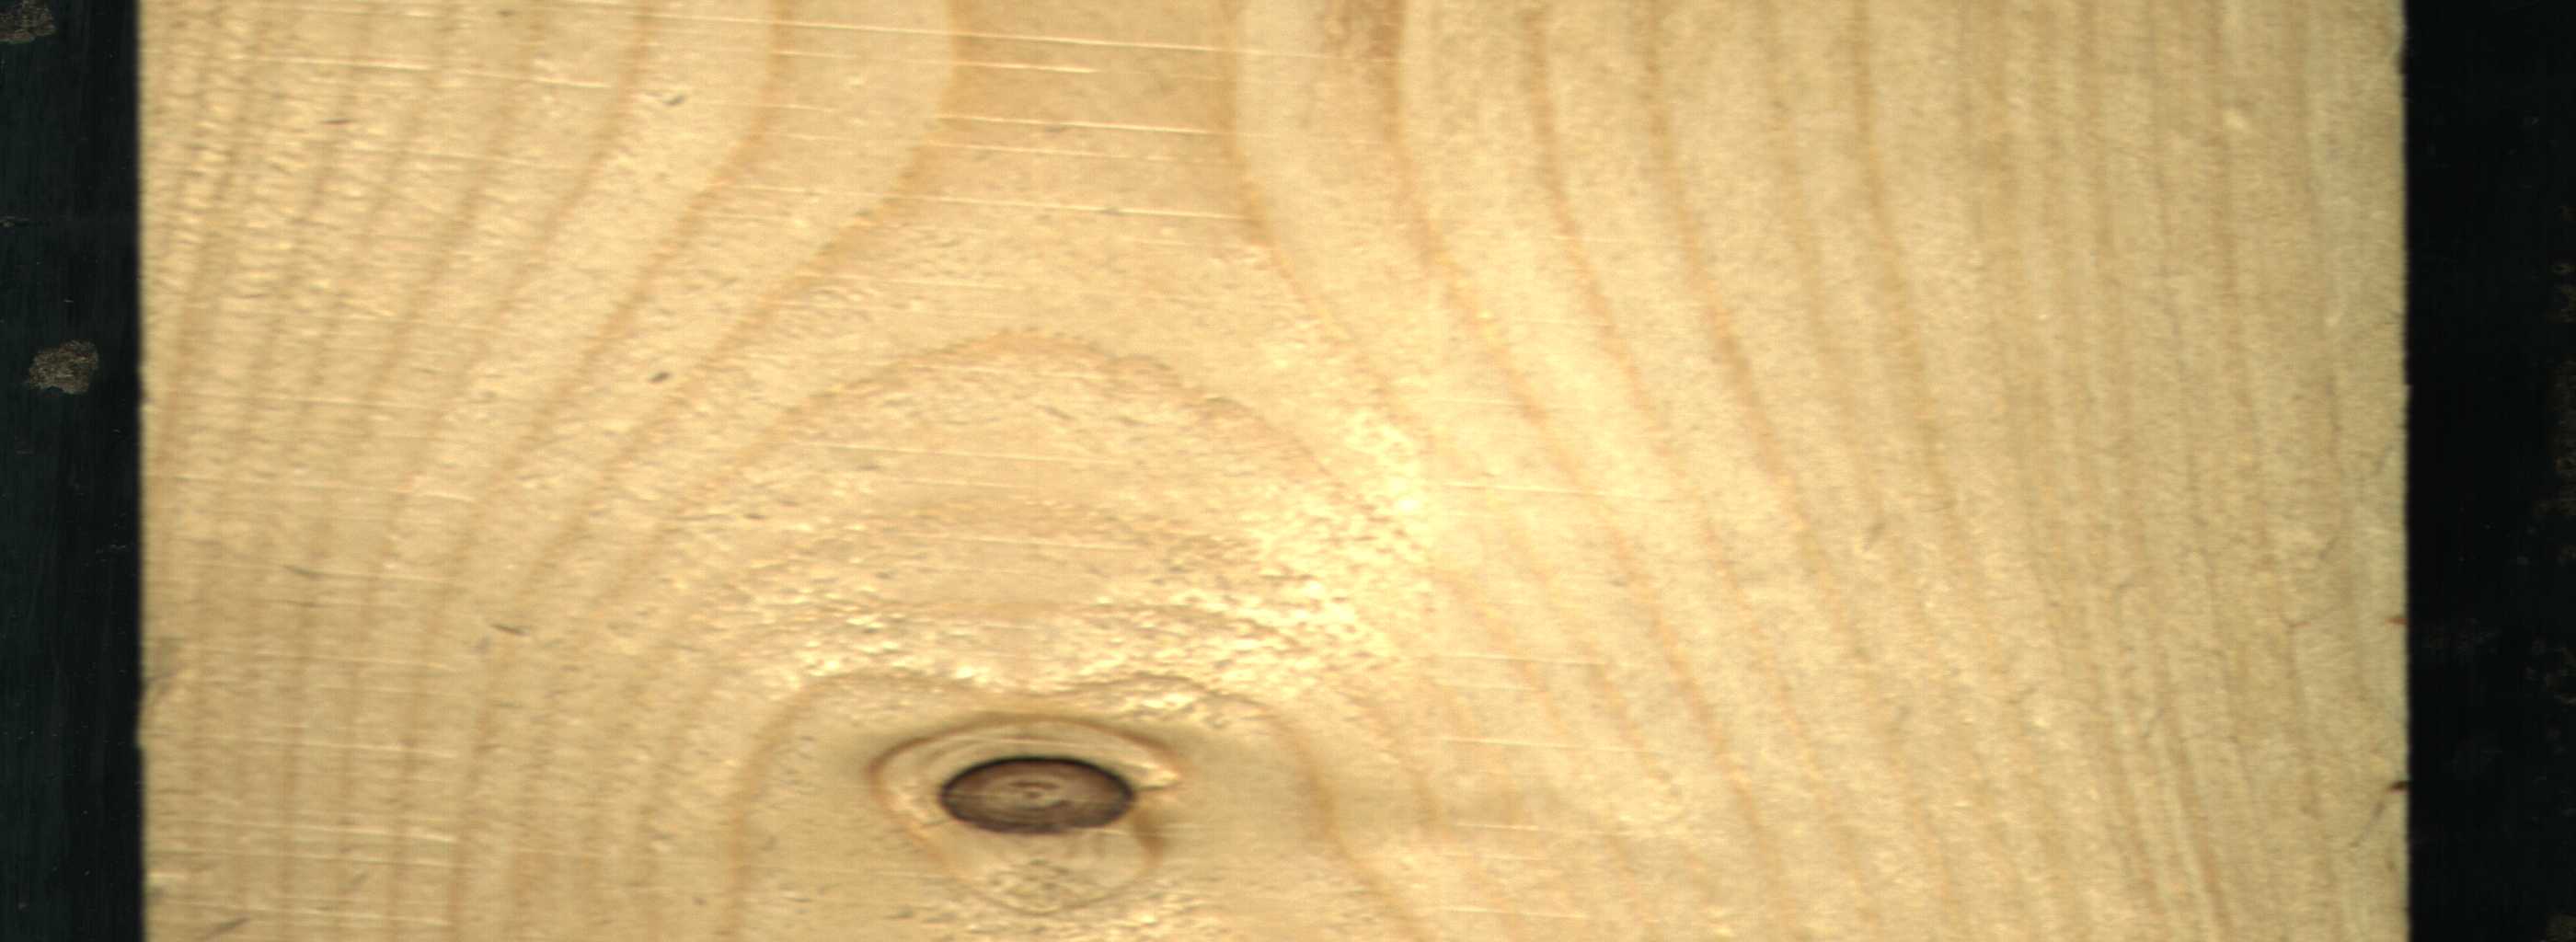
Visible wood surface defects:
Dead_Knot